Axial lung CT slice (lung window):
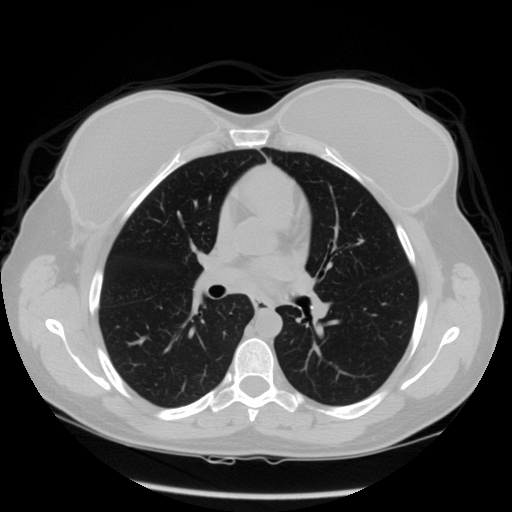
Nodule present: no